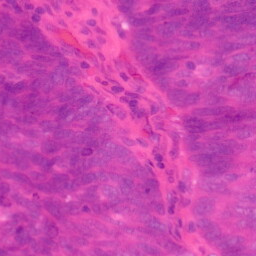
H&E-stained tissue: Colon